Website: macys
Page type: billing-address
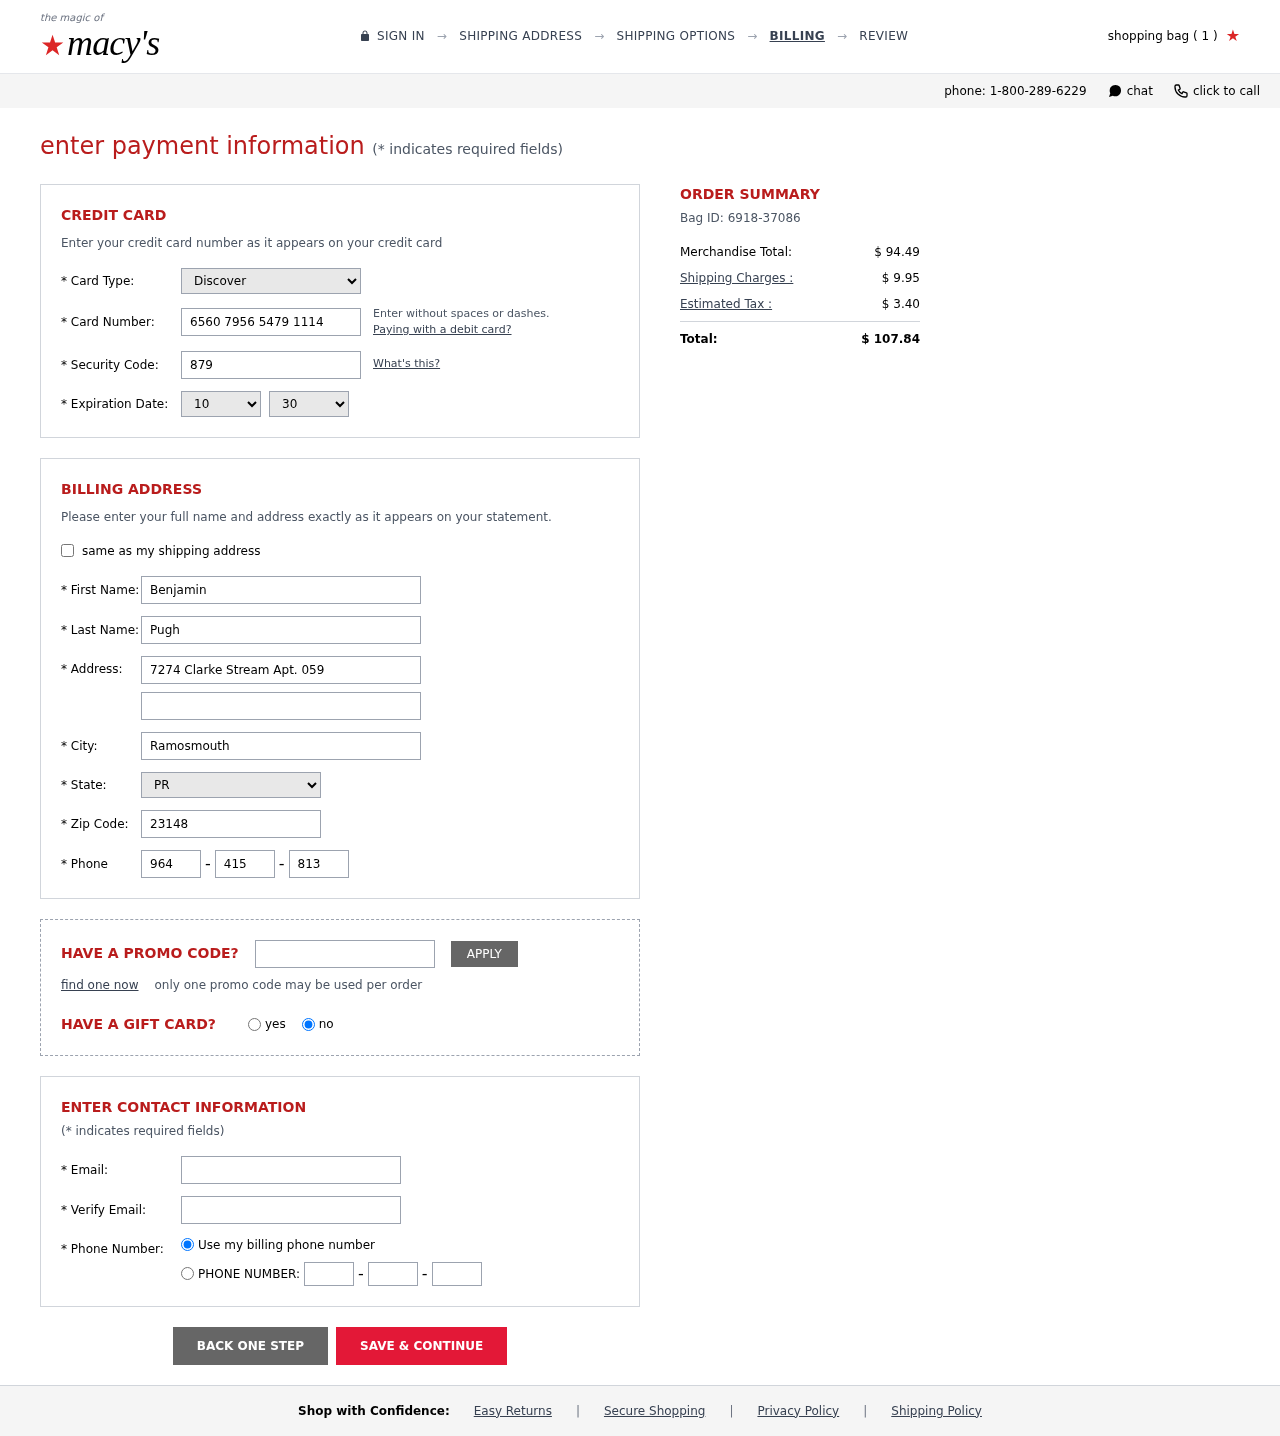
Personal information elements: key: PII_CARD_CVV
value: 879
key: PII_CARD_EXPIRY_MONTH
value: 10
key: PII_CARD_EXPIRY_YEAR
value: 30
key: PII_CARD_NUMBER
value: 6560 7956 5479 1114
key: PII_CARD_TYPE
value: Discover
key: PII_CITY
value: Ramosmouth
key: PII_EMAIL
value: bpugh@gmail.com
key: PII_FIRSTNAME
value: Benjamin
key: PII_LASTNAME
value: Pugh
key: PII_PHONE_AREA
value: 964
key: PII_PHONE_PREFIX
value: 415
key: PII_PHONE_SUFFIX
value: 8132
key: PII_POSTCODE
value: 23148
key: PII_STATE_ABBR
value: PR
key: PII_STREET
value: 7274 Clarke Stream Apt. 059
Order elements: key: ORDER_NUM_ITEMS
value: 1
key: ORDER_ID
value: Bag ID: 6918-37086
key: ORDER_SUBTOTAL
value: $ 94.49
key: ORDER_SHIPPING_COST
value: $ 9.95
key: ORDER_TAX
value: $ 3.40
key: ORDER_TOTAL
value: $ 107.84